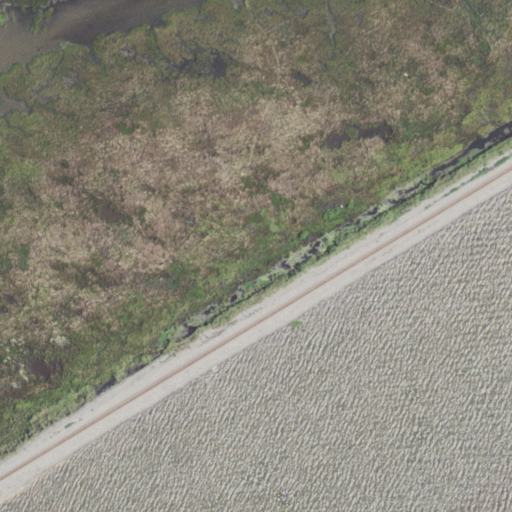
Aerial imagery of island in Louisiana named Pearl River Island containing herbaceous wetlands, open water, and barren land